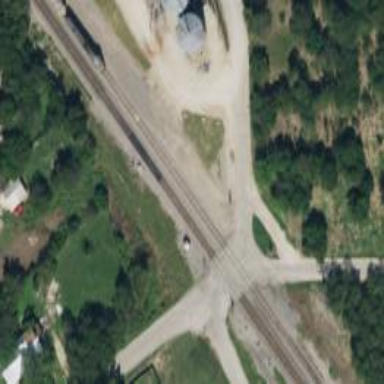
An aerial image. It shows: Railway level crossing.